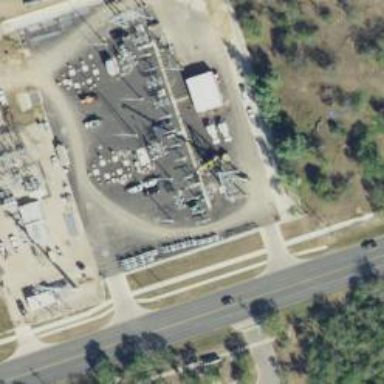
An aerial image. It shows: Switch for power supply.